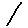
Label: triangle